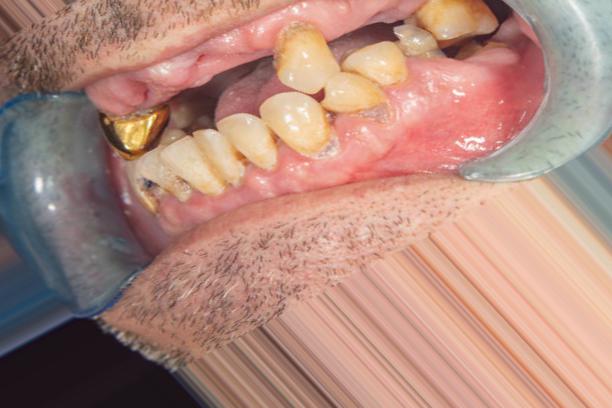
Condition: Caries